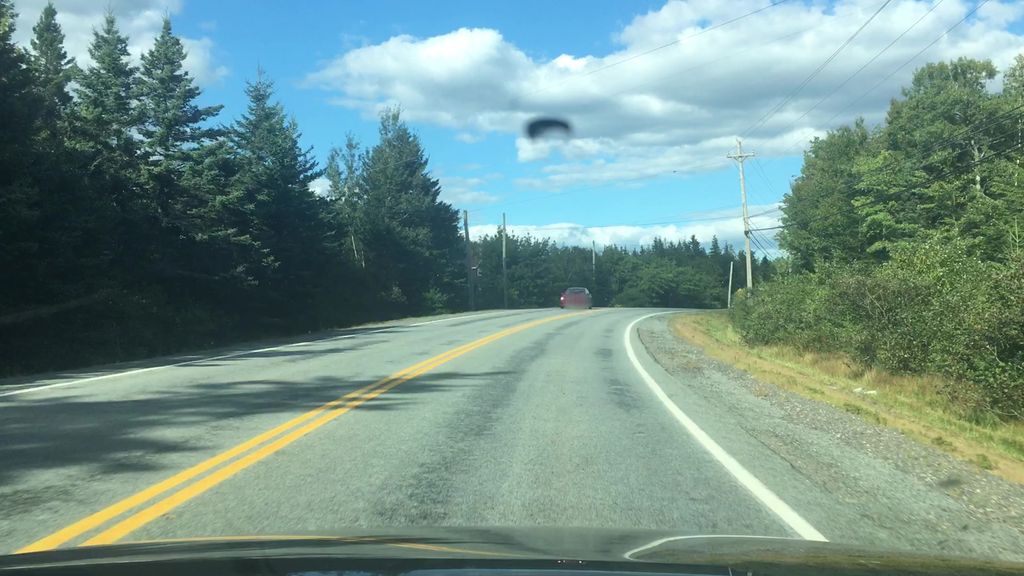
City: halifax